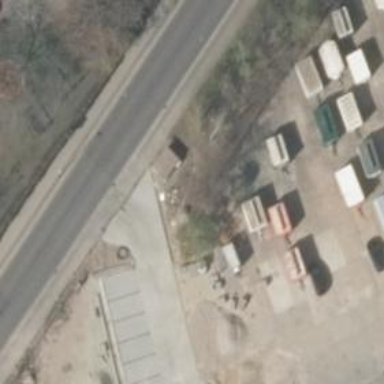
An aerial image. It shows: Minor distribution substation.